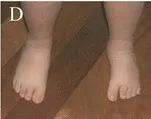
Patient at 5 years of age. Feet. Pictures demonstrate small hands and feet with clinodactyly and brachydactyly and left clubfoot.
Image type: radiology (x_ray)